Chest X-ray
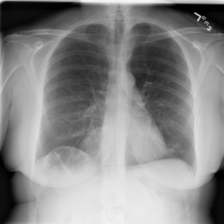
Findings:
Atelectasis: negative
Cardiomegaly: negative
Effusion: negative
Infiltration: negative
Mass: negative
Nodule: negative
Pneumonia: negative
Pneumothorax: negative
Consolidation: negative
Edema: negative
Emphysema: negative
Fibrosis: negative
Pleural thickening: negative
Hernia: negative